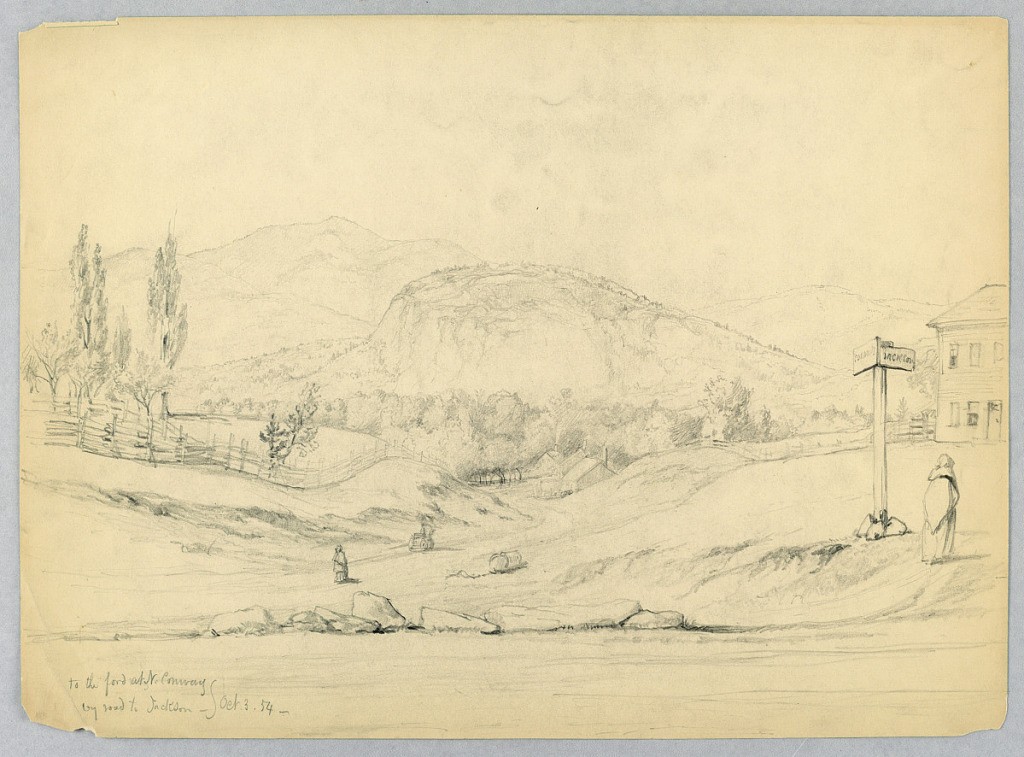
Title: To the Ford at North Conway, By Road to Jackson, New Hampshire
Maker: Daniel Huntington, American, 1816–1906
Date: October 3, 1854
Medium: Graphite and black crayon on cream wove paper
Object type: Drawing
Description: Junction of two roads, with a sign, figure, and house at right. A pasture, at left, and houses beyond, with mountains in distance.